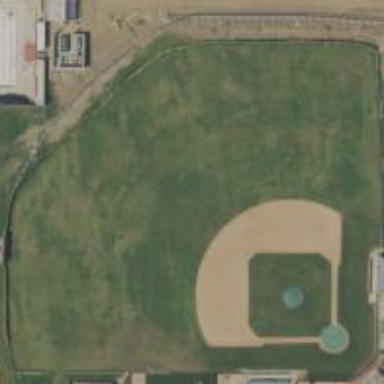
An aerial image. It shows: Grass pitch used for baseball.